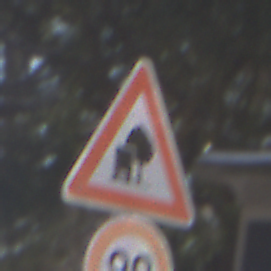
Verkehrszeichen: UnzureichendesLichtraumprofil
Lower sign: Geschwindigkeit80
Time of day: MorningAfternoon
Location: Outdoor (Special)
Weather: Clear
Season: Winter
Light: Natural